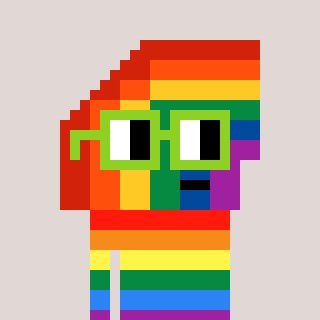
a pixel art character with square light green glasses, a rainbow-shaped head and a gunk-colored body on a warm background